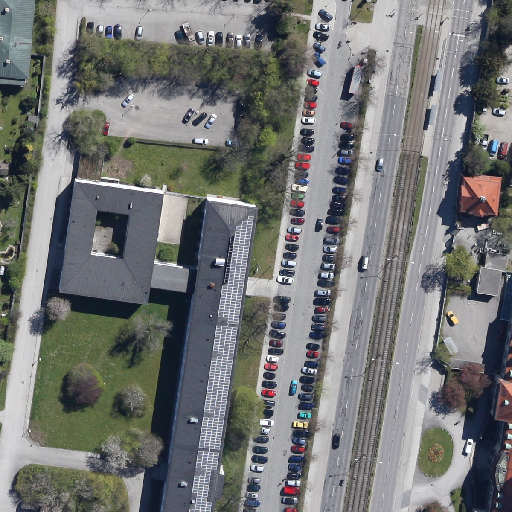
Referring expression: vehicle